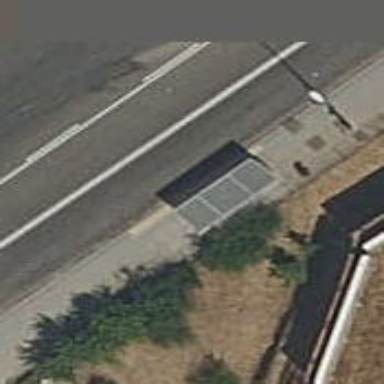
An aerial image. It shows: Bus stop with platform for public transport.